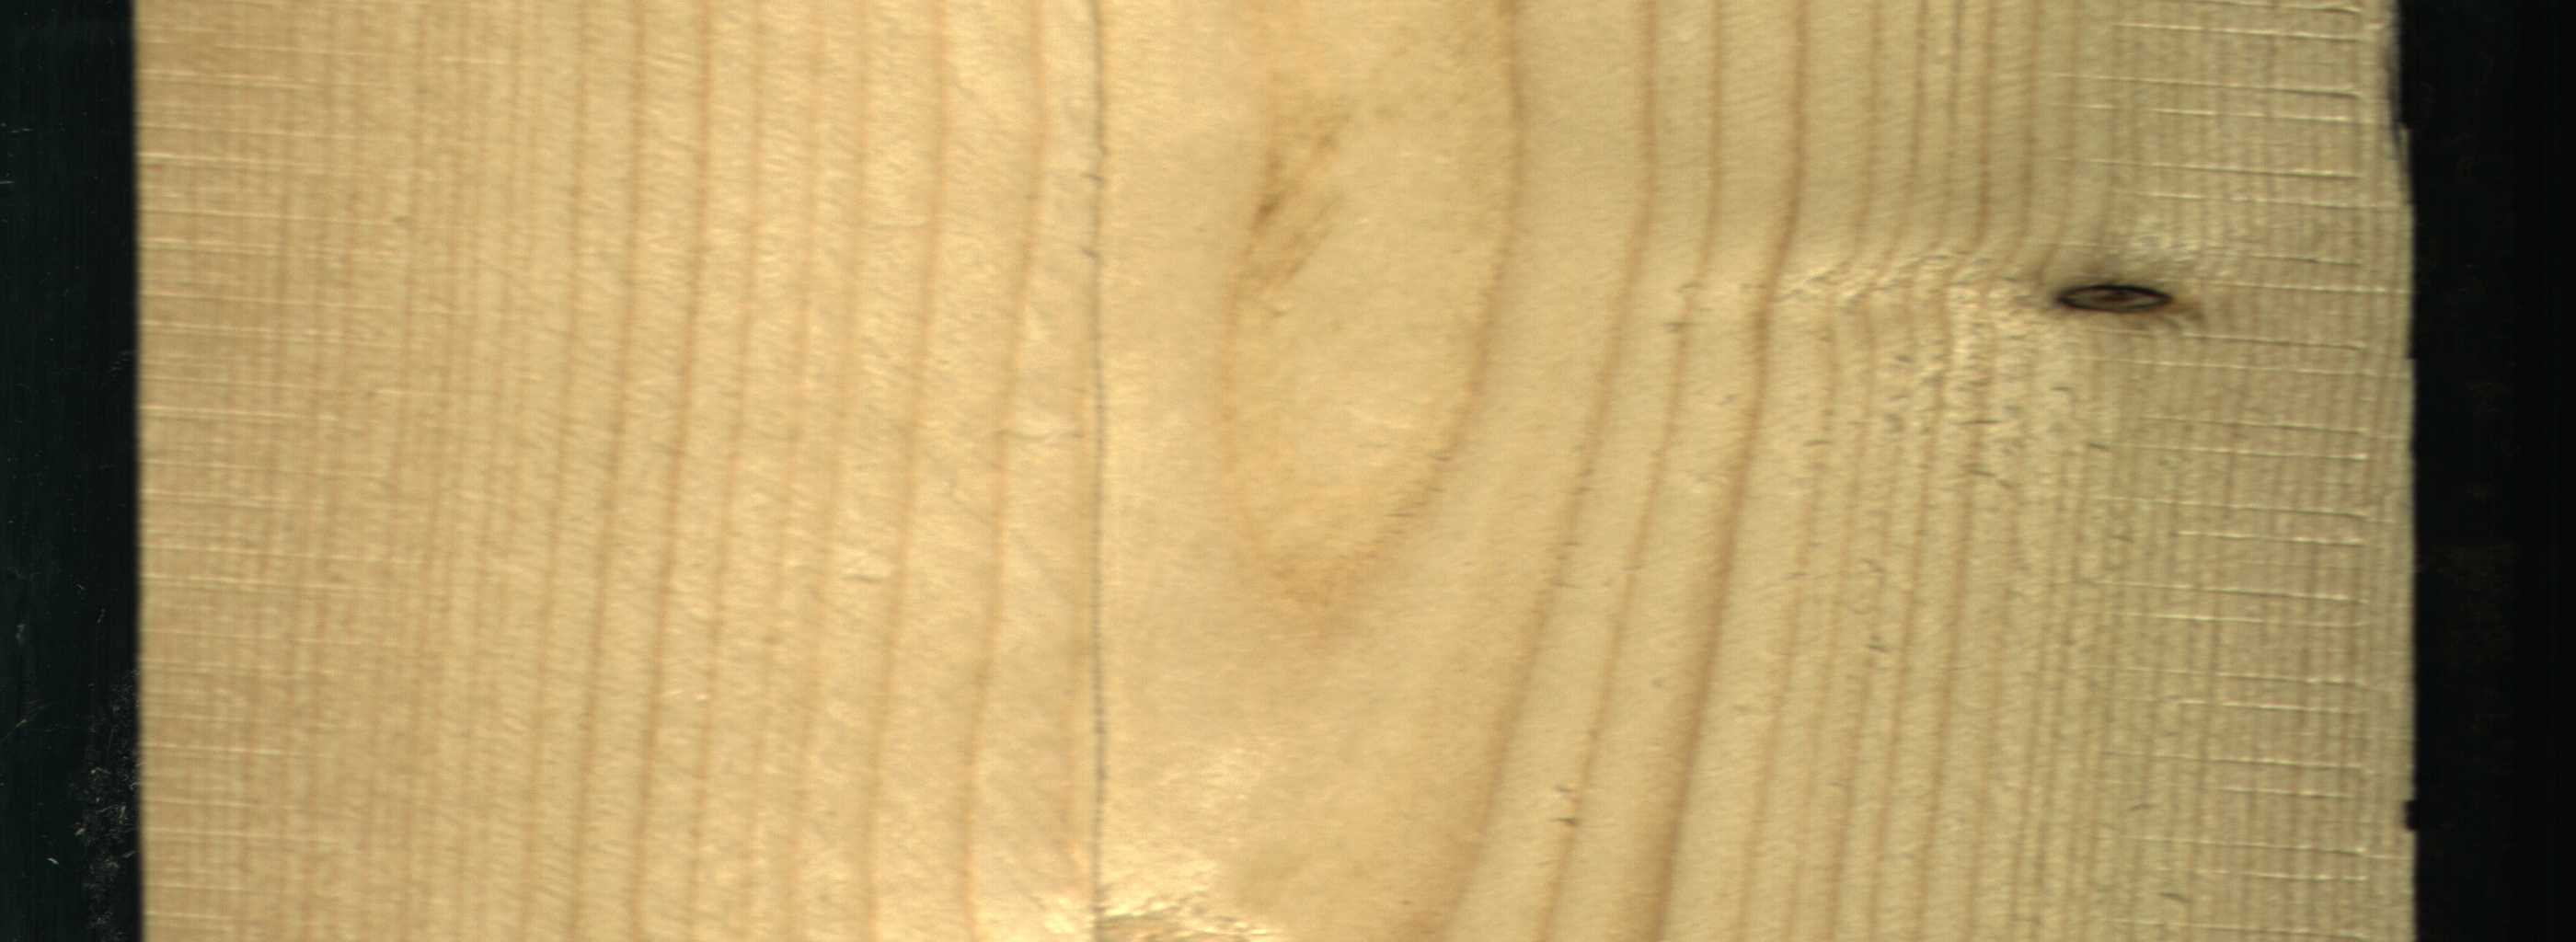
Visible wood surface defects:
Dead_Knot